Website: slack
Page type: payment
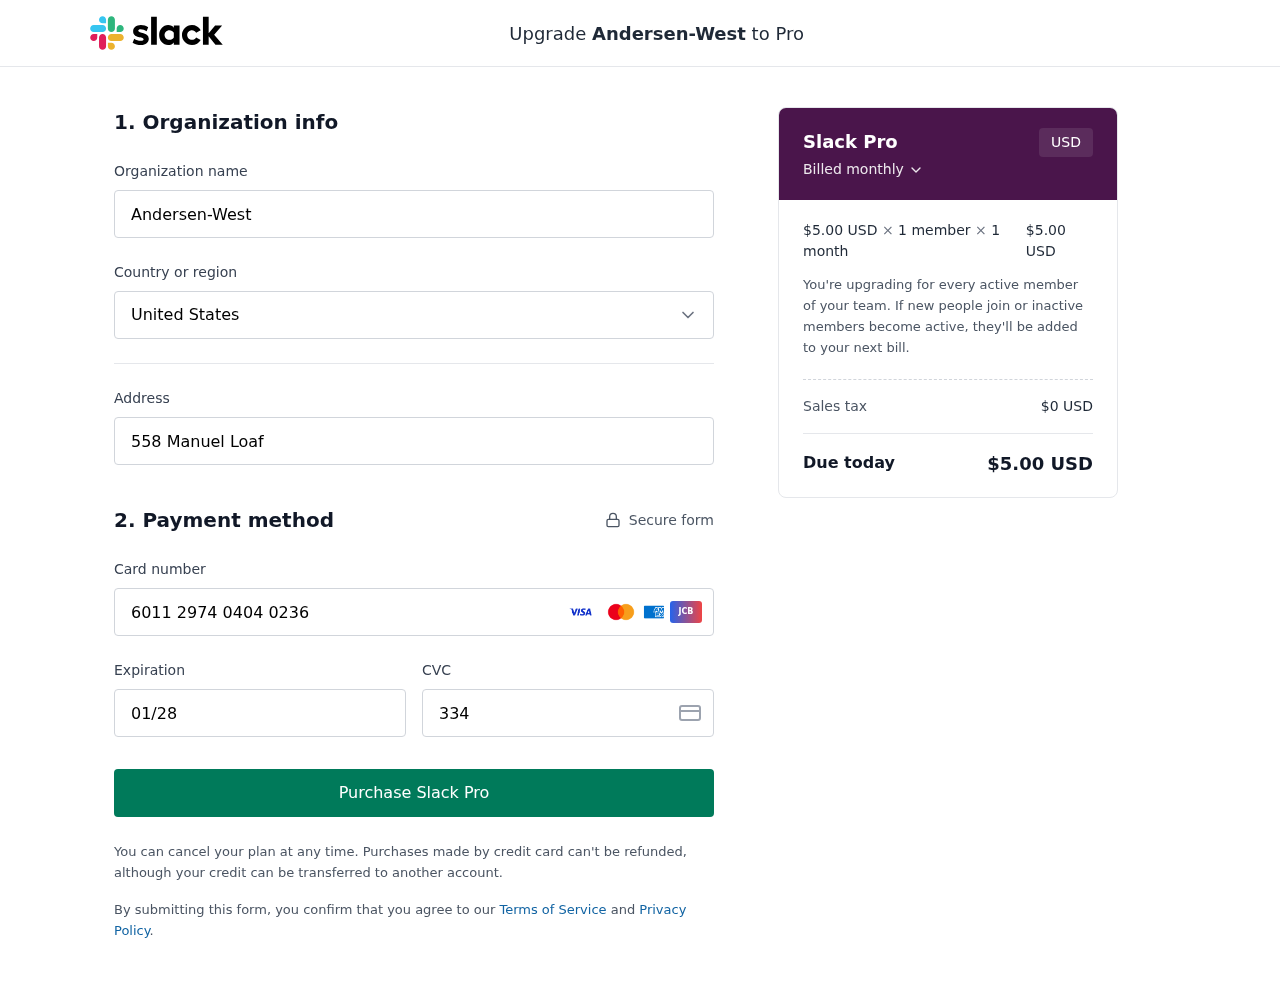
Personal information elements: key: PII_CARD_CVV
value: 334
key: PII_CARD_EXPIRY
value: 01/28
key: PII_CARD_NUMBER
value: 6011 2974 0404 0236
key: PII_COMPANY
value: Andersen-West
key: PII_COUNTRY
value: United States
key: PII_STREET
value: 558 Manuel Loaf
Product elements: key: PRODUCT1_PRICE
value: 5
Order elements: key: ORDER_SUBTOTAL
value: $5.00 USD
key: ORDER_TAX
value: $0 USD
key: ORDER_TOTAL
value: $5.00 USD